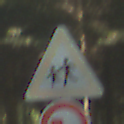
Verkehrszeichen: KinderRechts
Zusatzzeichen unten: UeberholverbotKraftfahrzeuge
Umgebung: Outdoor, Nature
Tageszeit: MorningAfternoon
Wetter: Clear
Licht: Natural
Jahreszeit: NotSpecified
Kontrast: LowContrast